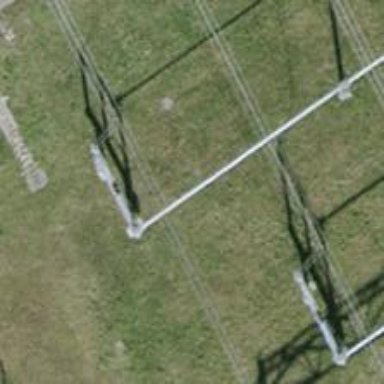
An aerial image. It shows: Bay for power line.